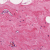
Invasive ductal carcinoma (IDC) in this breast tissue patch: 0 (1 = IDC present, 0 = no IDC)